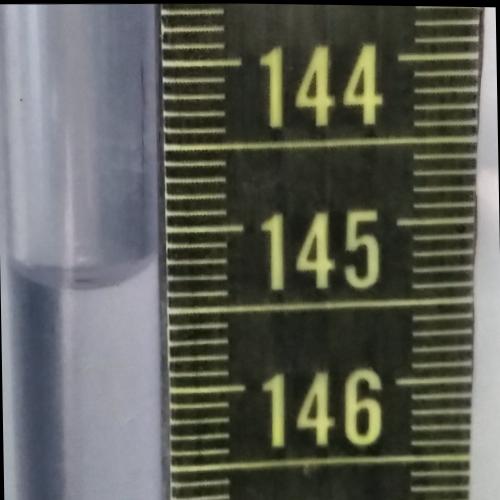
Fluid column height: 145.3 cm